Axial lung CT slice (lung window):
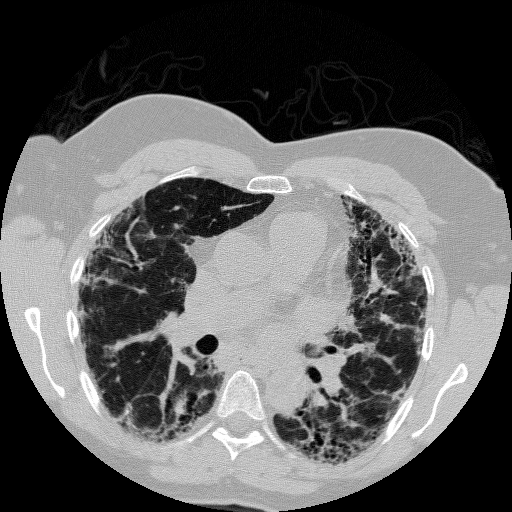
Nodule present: no